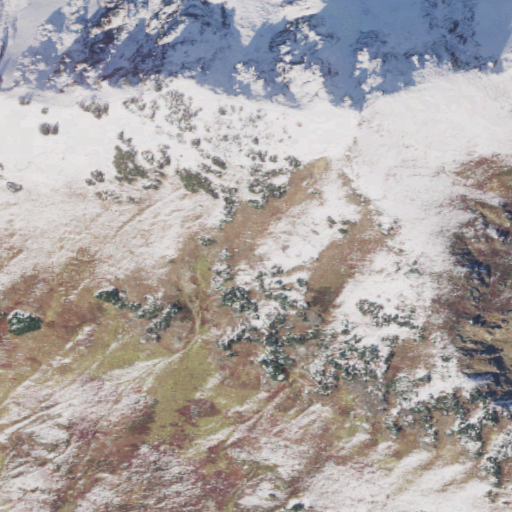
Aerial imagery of mountain in Washington named Portal Peak containing shrub, barren land, grassland, evergreen forest, and snow